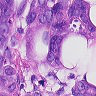
Metastatic tissue present: yes